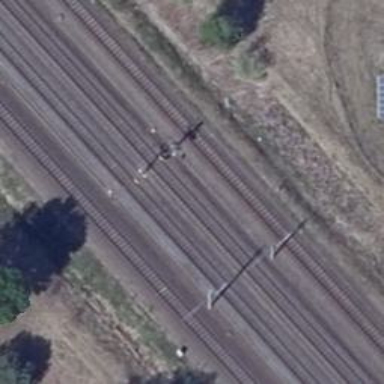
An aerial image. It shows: Railway signal.